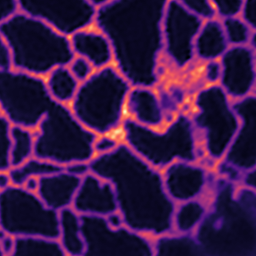
Label: Super-resolution ER image